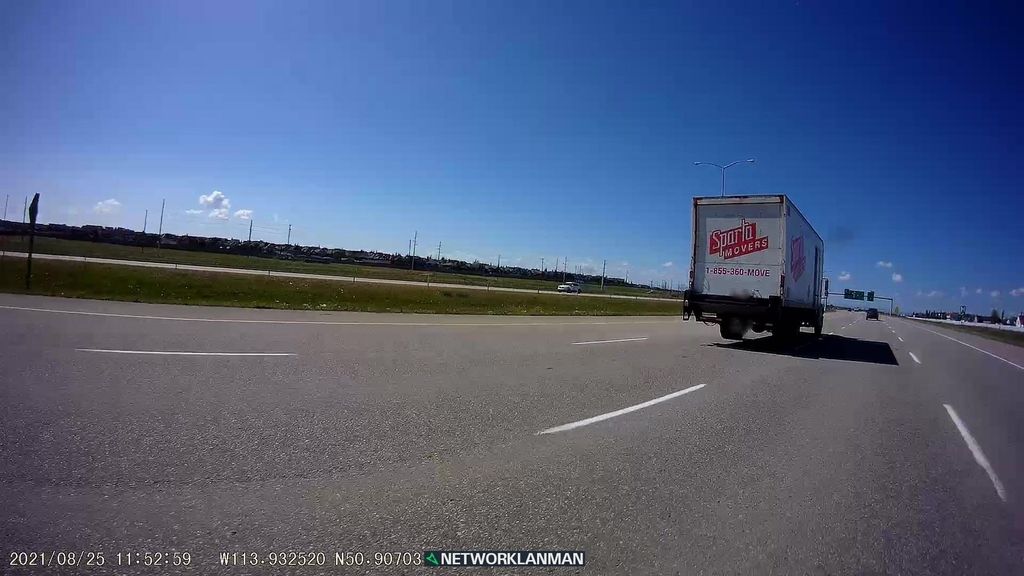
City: calgary